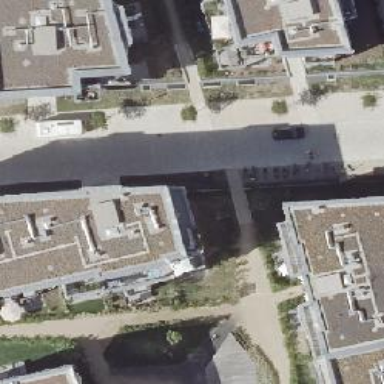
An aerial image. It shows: Living street.